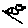
Label: bird